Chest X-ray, PA view. Patient: 32 years old, sex M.
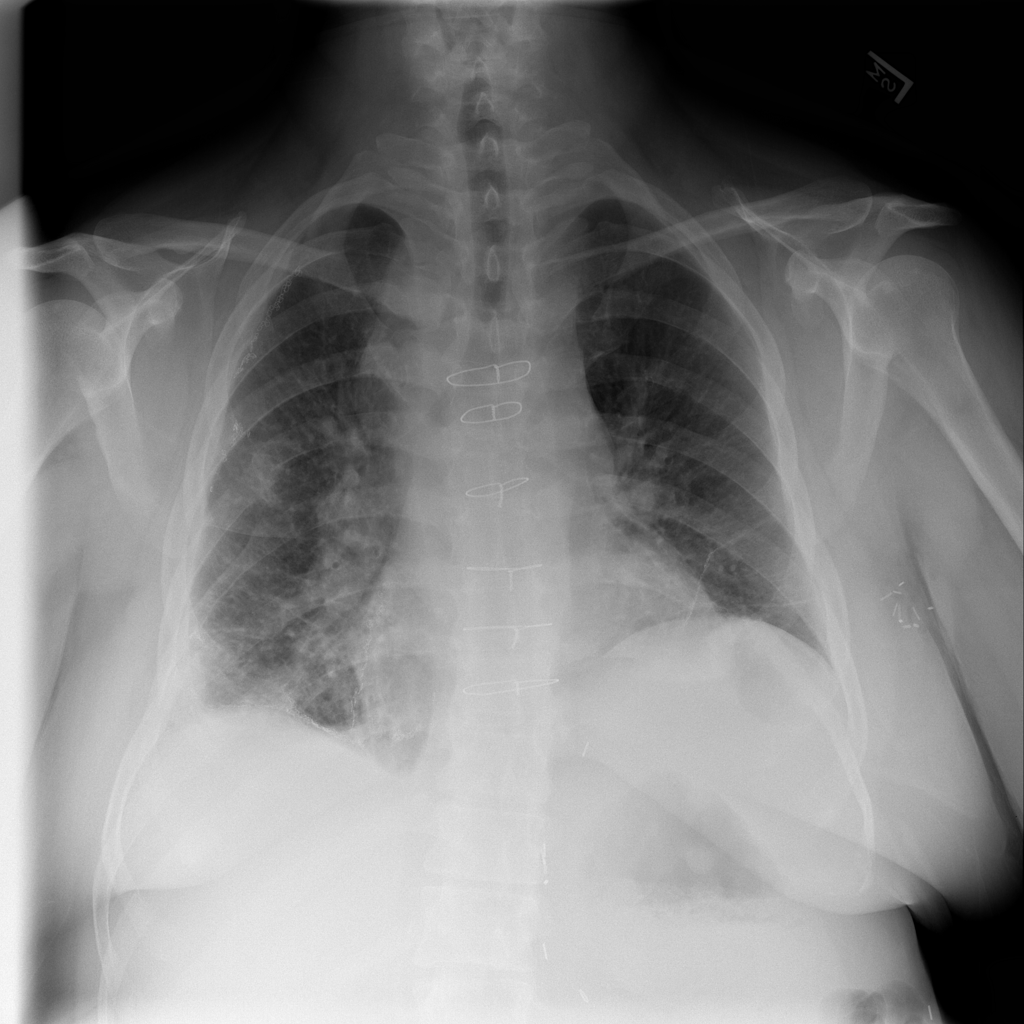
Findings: Fibrosis